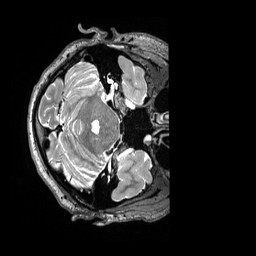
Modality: T2w
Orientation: axial
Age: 30
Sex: male
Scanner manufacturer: siemens
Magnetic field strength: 3 T
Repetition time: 3.2 s
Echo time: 0.562 s